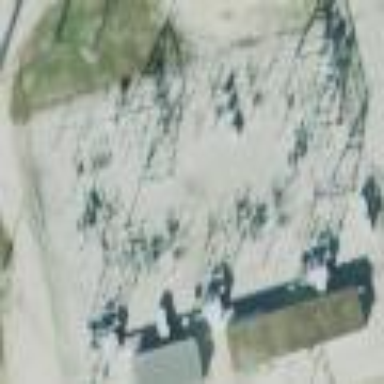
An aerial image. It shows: Outdoor industrial power substation.